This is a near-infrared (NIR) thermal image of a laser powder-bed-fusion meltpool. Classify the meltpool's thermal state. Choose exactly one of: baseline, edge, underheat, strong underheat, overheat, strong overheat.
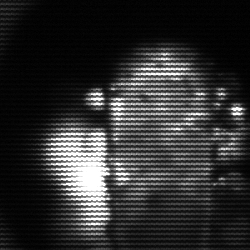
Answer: strong underheat